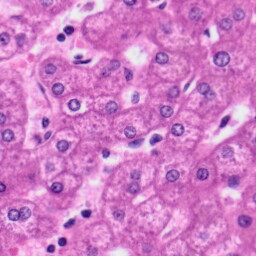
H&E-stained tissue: Liver